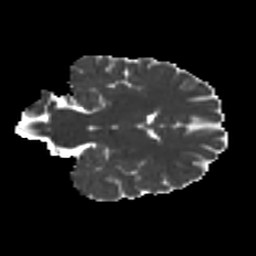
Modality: MD
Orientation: coronal
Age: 25
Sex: male
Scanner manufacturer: ge
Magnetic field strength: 3 T
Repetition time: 7.8 s
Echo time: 0.061 s